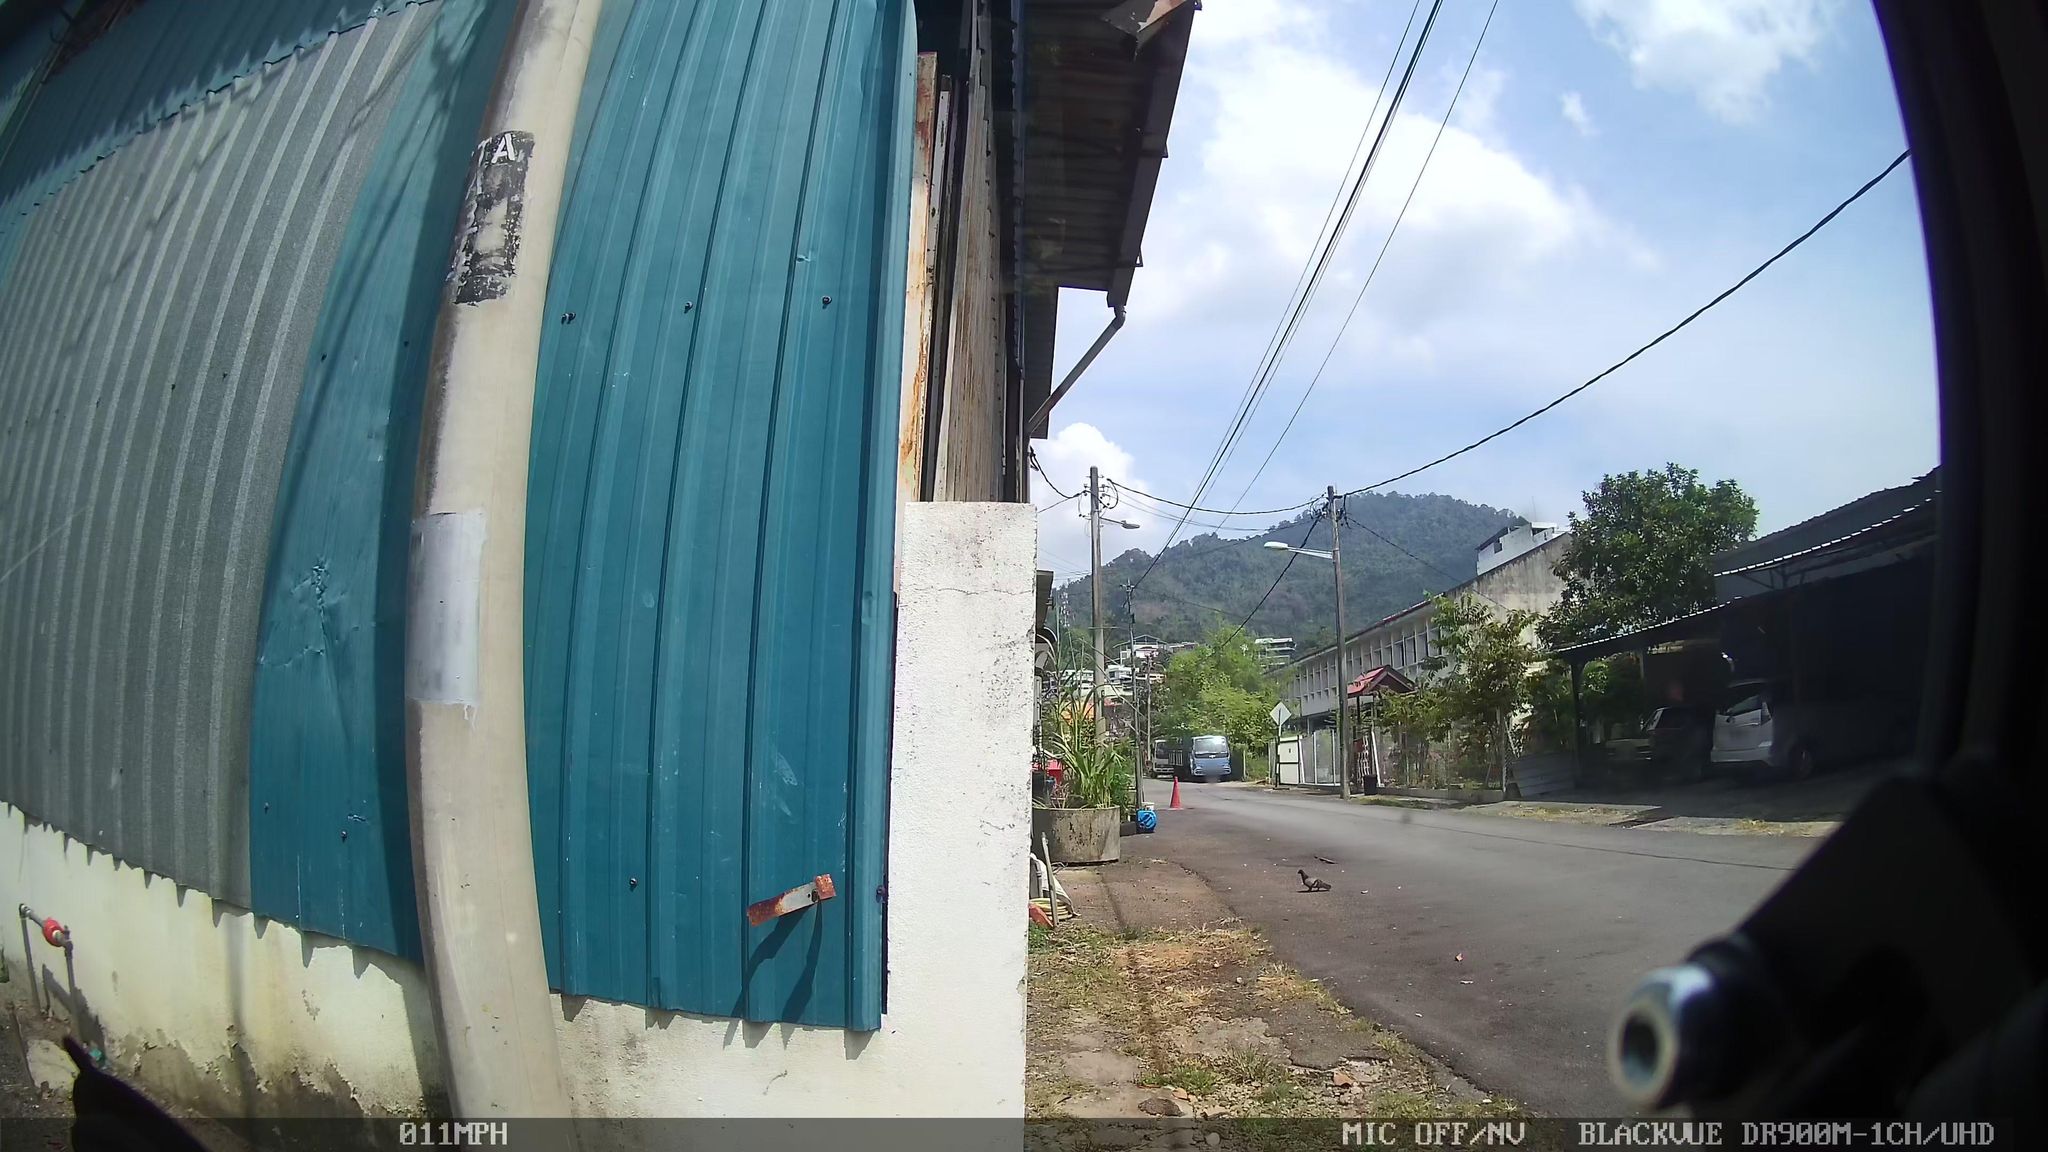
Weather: clear
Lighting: day
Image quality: good
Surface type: driving surface
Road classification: service, residential
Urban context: urban centre
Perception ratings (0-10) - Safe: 1.01, Lively: 4.98, Beautiful: 0.96, Boring: 6.72, Depressing: 6.27, Wealthy: 0.27